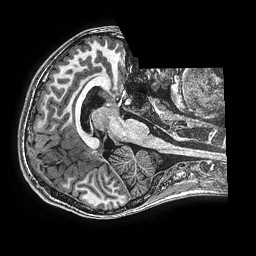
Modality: T1w
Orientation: axial
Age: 14
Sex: male
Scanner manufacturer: ge
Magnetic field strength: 3 T
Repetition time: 0.00766 s
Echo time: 0.003476 s